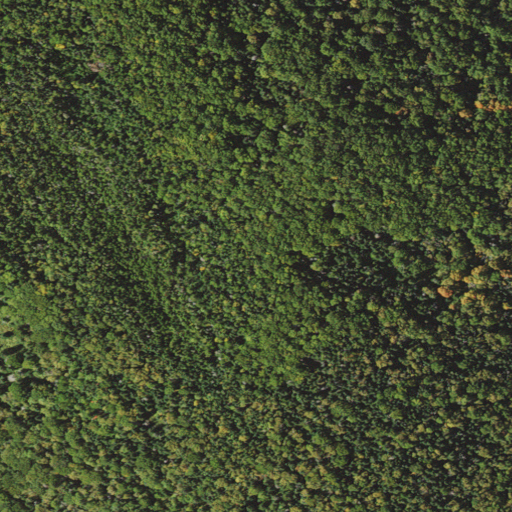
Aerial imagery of mountain in New Hampshire named Jeffers Mountain containing mixed forest, evergreen forest, deciduous forest, and shrub